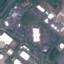
Label: Industrial